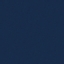
Land use / land cover: SeaLake